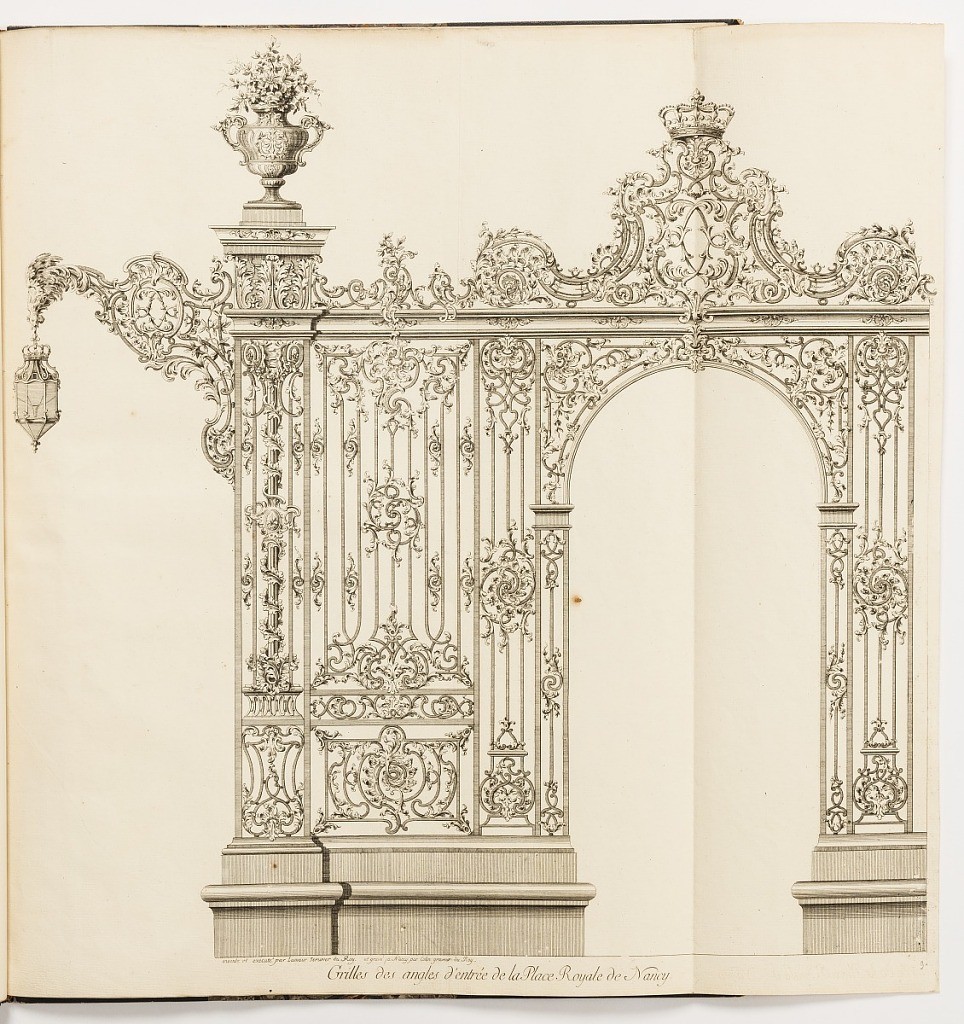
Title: Grilles des angles d'entrée de la Place Royale de Nancy
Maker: Jean Lamour, French, 1698–1771
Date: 1767–68
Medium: Etching and engraving on laid paper
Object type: Print
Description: Folded plate with a detail from the wrought iron gate at the Place Royale in Nancy with an arched grill topped with the interlaced L's for the French King Louis XV and an ornamental vase with flowers to the left.  A lantern hangs off the end of the gate supported by a decorative rocaille arm. The ironwork is decorated with rococo ornament and motifs. The title is lettered below and the plate is signed.